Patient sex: M
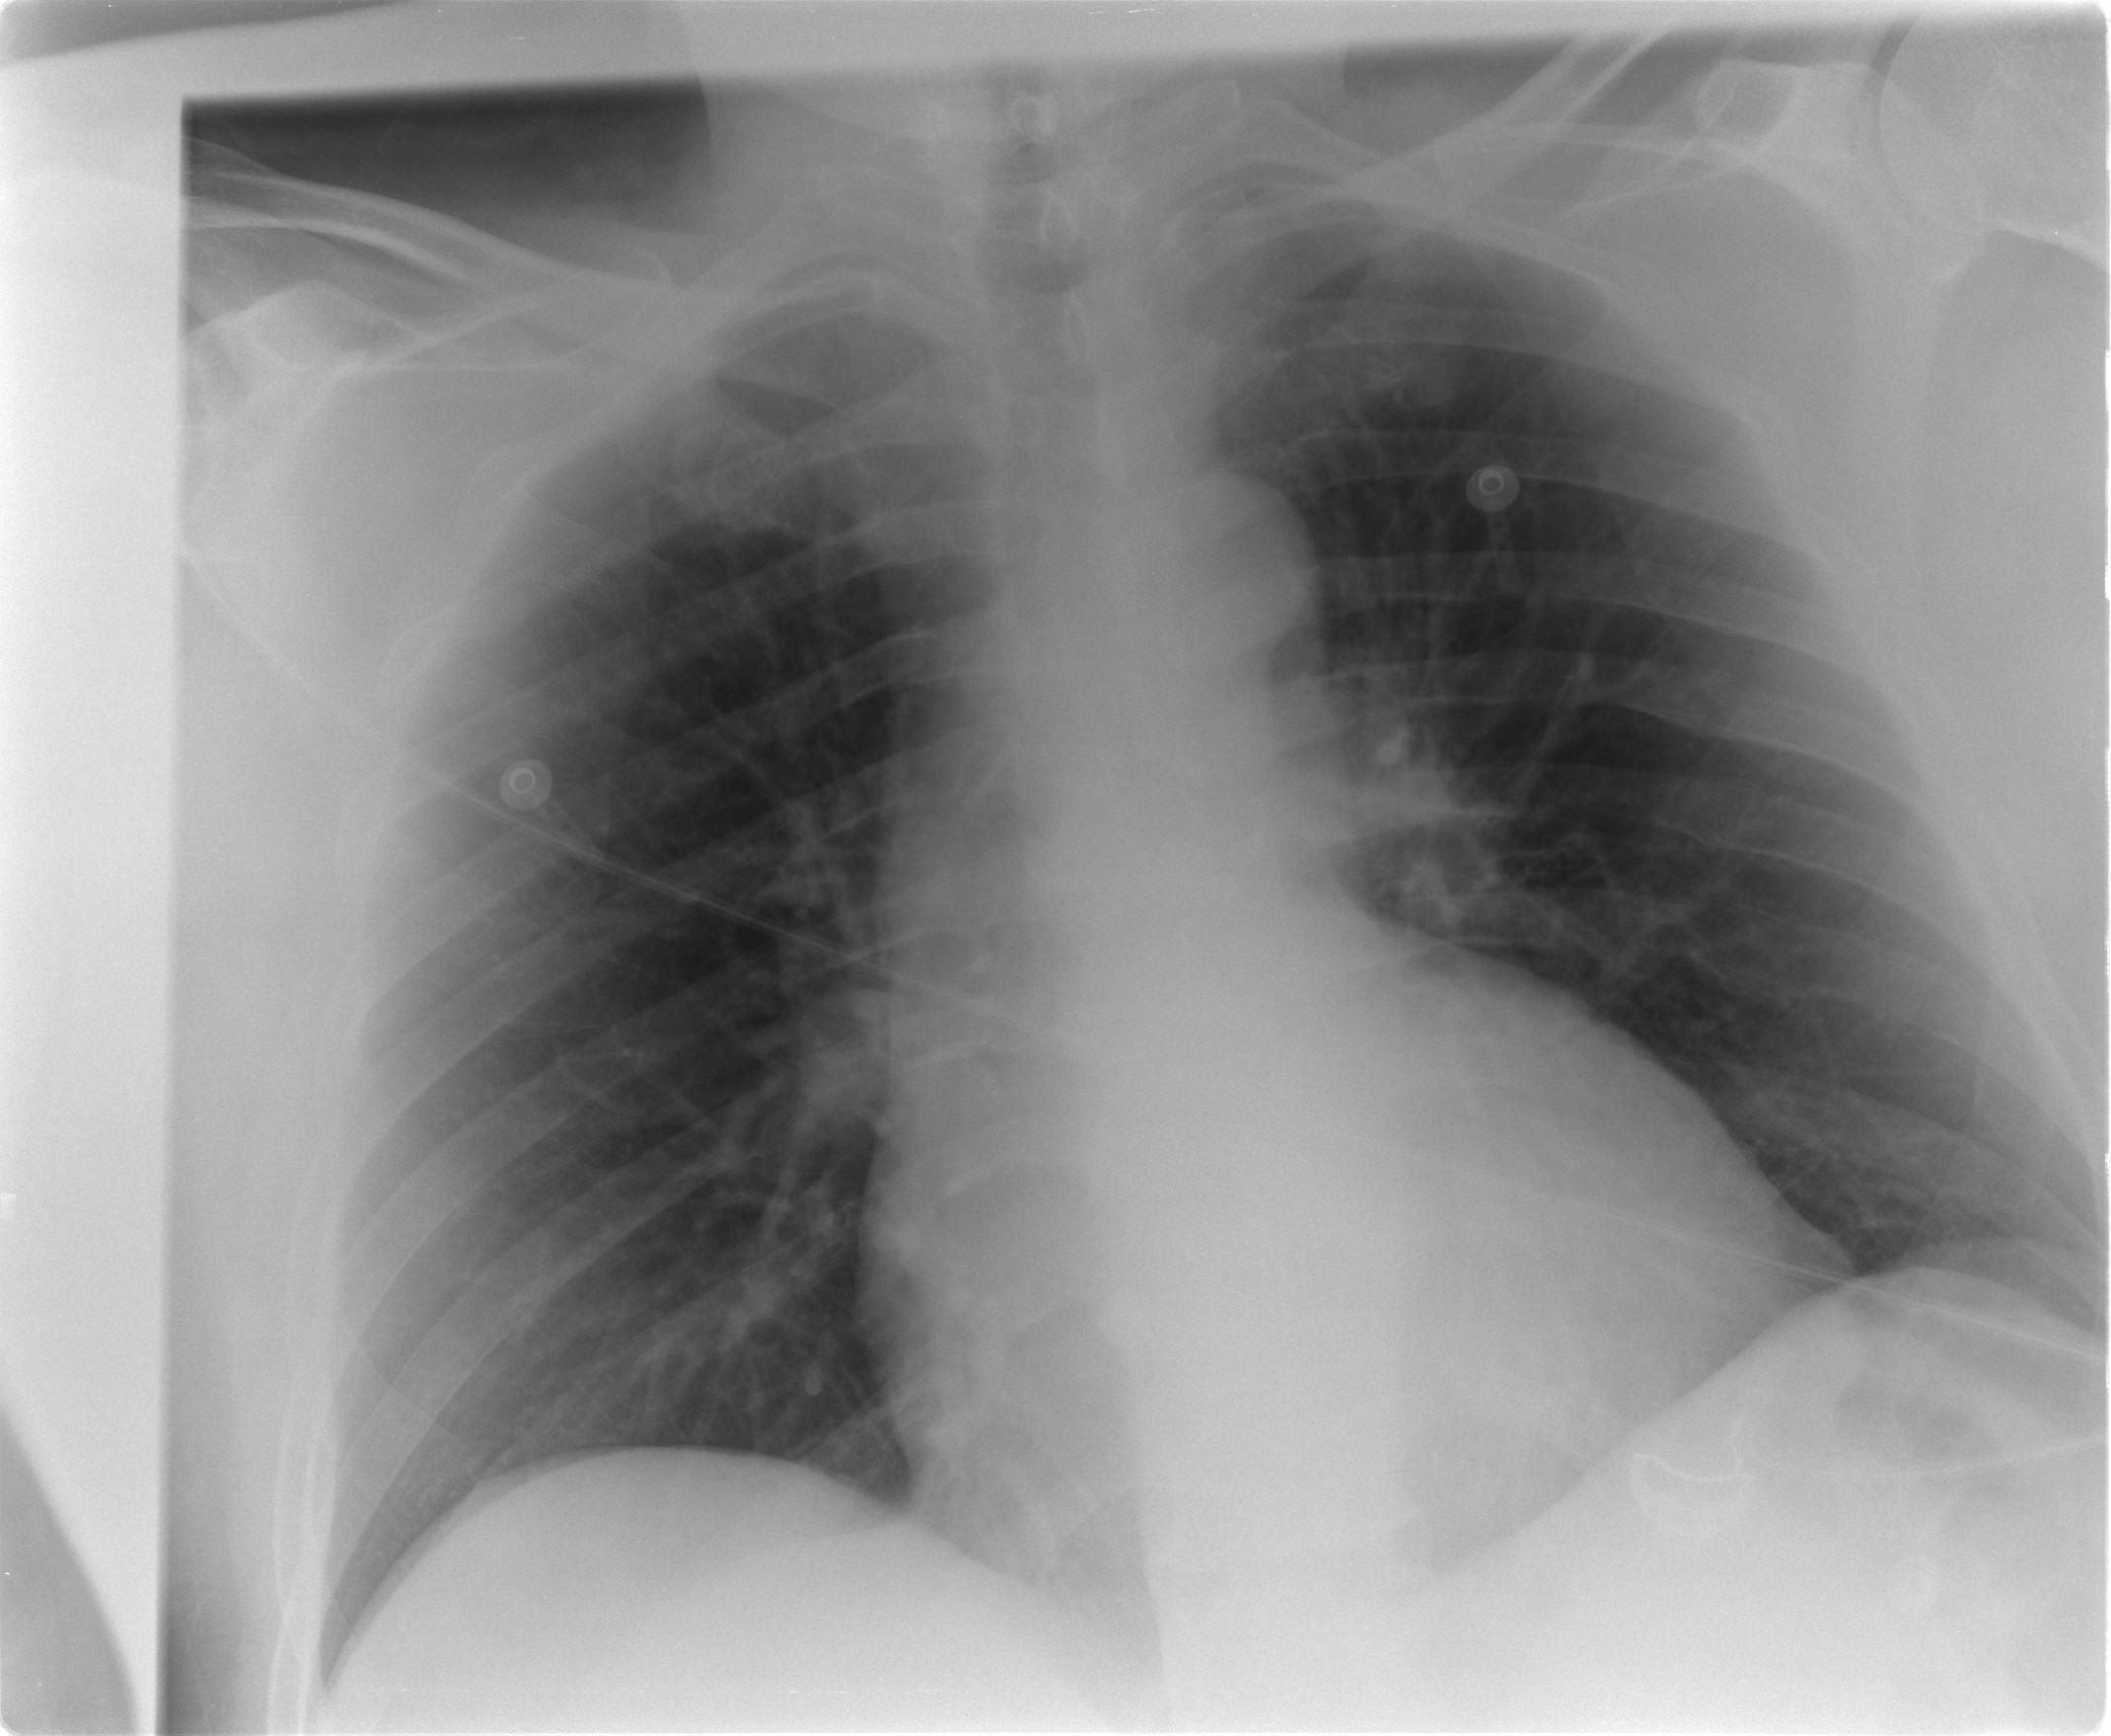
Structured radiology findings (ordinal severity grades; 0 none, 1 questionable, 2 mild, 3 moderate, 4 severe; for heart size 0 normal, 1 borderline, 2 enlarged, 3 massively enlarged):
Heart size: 2
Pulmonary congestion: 2
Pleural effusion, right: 0
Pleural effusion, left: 0
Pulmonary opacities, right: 0
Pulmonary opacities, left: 0
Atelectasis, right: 0
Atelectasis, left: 0